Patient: sex F, age 27
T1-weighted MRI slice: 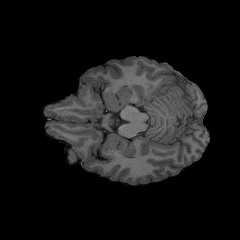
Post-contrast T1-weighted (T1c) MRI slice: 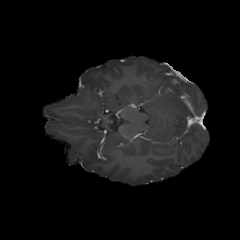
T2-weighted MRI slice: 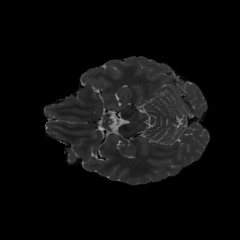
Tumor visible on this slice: no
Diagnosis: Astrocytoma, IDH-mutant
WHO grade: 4